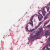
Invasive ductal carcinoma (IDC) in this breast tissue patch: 0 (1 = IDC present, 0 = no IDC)